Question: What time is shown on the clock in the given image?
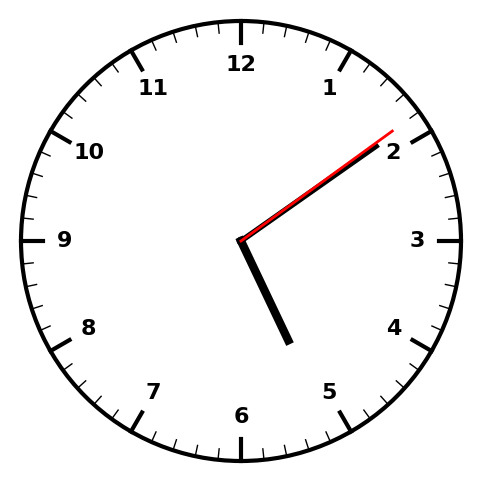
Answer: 05:09:09